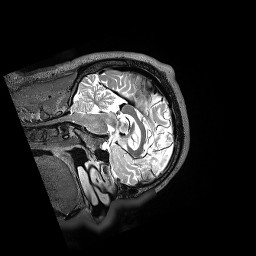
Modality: T2w
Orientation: sagittal
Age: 52
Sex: female